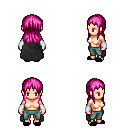
a pixel art fantasy rpg character, female body template, human, light skin, black cape, teal pants, pink unkempt hairstyle, white cloth bracers, black slippers, four views (front, back, left, right), 2x2 character sprite sheet, small pixel art, hard edges, no anti-aliasing